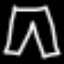
Label: pants